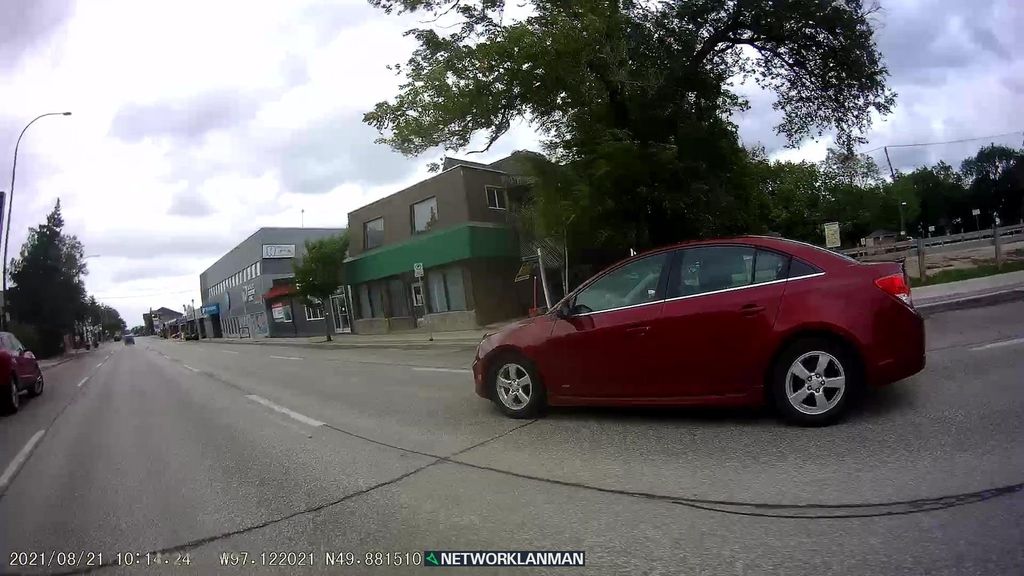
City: winnipeg